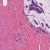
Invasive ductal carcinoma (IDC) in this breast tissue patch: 0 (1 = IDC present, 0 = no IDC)